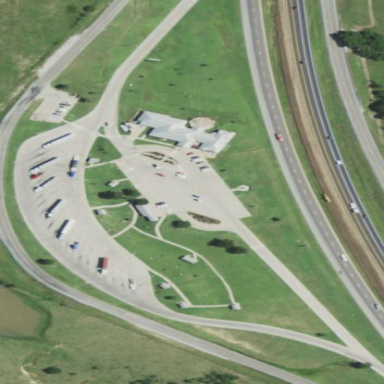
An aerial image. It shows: Rest area along the road with picnic tables.